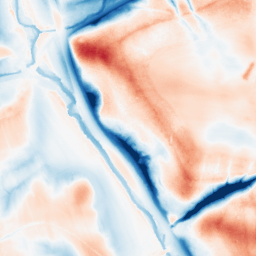
Category: trend_removal
Decomposition family: local_polynomial
Decomposition parameters: window_size: 51
degree: 1
Upsampling method: sinc_blackman
Upsampling parameters: scale: 4
kernel_size: 16
Upsampling scale: 4